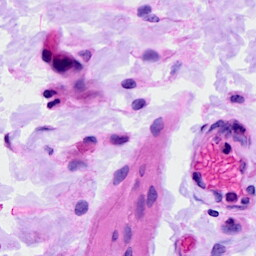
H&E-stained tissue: Ovarian